Question: I want to create a panels like Google Chrome options window. Is there any library avaliable to create such kind of sliding panels?
Example

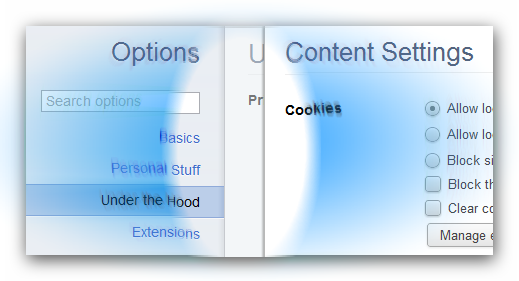
Answer: You could use the jQuery toggle() function. When the link gets clicked you toggle a div showing the content you want to show.
More info <URL>.